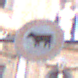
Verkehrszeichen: VerbotViehtrieb
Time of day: SunriseSunset
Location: Outdoor (Urban)
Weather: PartlyCloudy
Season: NotSpecified
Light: Natural